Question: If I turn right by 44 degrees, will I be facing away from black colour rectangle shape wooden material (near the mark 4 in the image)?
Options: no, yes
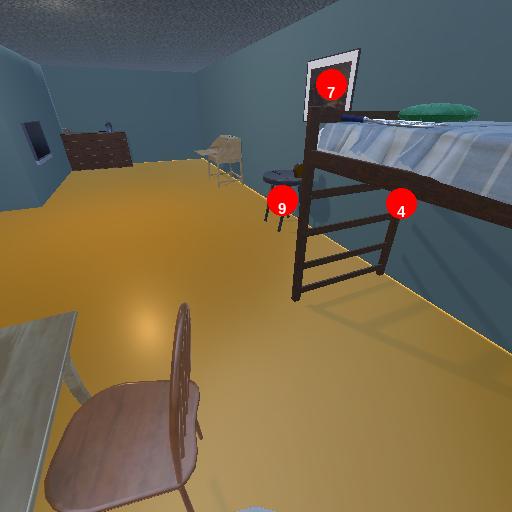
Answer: no